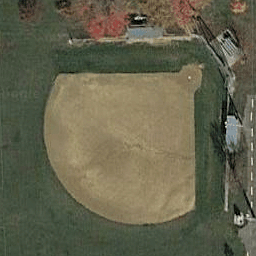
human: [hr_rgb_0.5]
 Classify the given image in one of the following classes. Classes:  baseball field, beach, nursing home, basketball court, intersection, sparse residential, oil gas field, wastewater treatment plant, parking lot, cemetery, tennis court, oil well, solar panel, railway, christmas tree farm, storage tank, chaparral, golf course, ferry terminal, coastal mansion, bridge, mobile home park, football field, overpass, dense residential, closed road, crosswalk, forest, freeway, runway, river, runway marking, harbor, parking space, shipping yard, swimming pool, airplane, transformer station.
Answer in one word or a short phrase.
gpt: baseball field